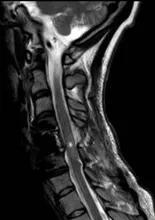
Spinal cord injury and the patient's cervical spine imaging. C: Magnetic resonance imaging (MRI) showing cervical spinal cord injury SCI. . The permission was obtained from the patient.
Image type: radiology (mri)